Question: >
<URL>
How can I set the style of my '<li>' based in a class of a child element?
example:
'''
<div class"options">
<ul>
<li> <a href="#"> option 1 </a> </li>
<li> <a href="#"> option 2 </a> </li>
<li> <a class="last" href="#"> option 3 </a> </li>
<li> <a href="#"> option 4 </a> </li>
<li> <a href="#"> option 5 </a> </li>
<li> <a class="last" href="#"> option 6 </a> </li>
<li> <a href="#"> option 7 </a> </li>
<li> <a href="#"> option 8 </a> </li>
<li> <a class="last" href="#"> option 9 </a> </li>
</ul>
</div>
'''
I can style the 'a' with '.options li a.last { ... }'
but what I want is to apply 'margin:0' to the parent 'li', and I have no way to control what's inside '<li>', only what's inside '<a>'.
> Is there any style trick?
---
What I'm trying to accomplish:

I have a jQuery loop to add the '.last' class to every 3rd '<li>' as
'''
$(".box-left li").each(function (i) {
if ((i+1) % 3 == 0)
$(this).addClass("last");
});
'''
But I wanted to learn if there's other way that does not involve a javascript helper.
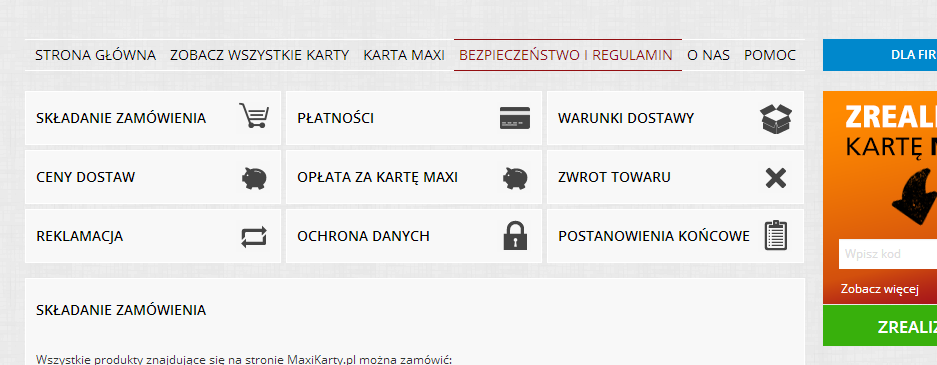
Answer: This can't be done with CSS sadly, best I can offer you is jQuery and it's <URL> selector.
Alternatively, make all your margins/paddings on the 'a' tag instead of the 'li' tag. This will involve some shuffling but will achieve what you need